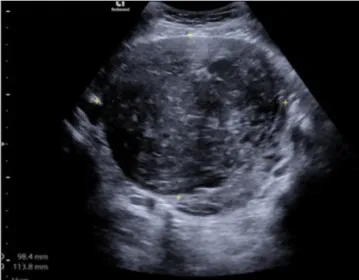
(A) Mixed echogenicity uterine tumor measuring 9.84 x 11.38 cm (transabdominal ultrasound).
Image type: radiology (ultrasound)